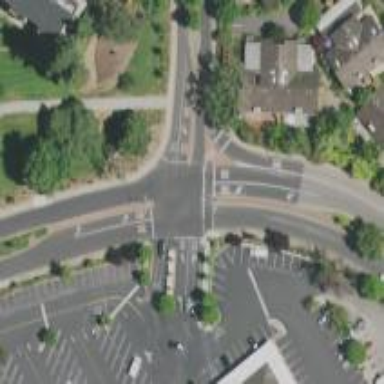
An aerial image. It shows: Road with stop sign.